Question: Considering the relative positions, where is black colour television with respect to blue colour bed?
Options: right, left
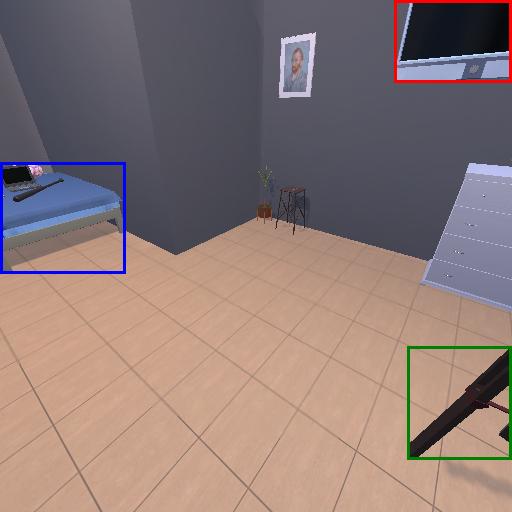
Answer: right